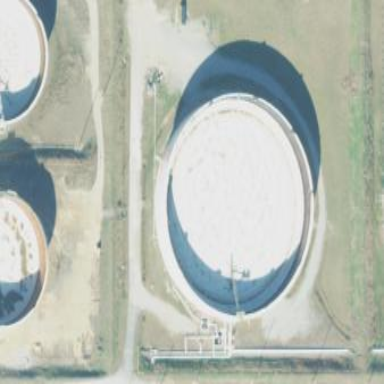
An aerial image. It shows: Storage tank building.